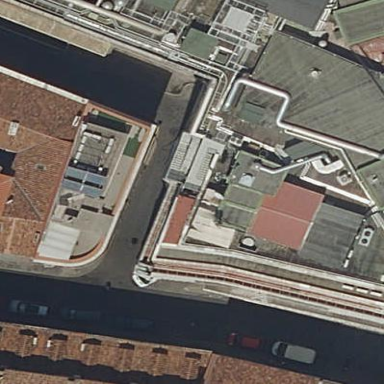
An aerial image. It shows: Part of building.